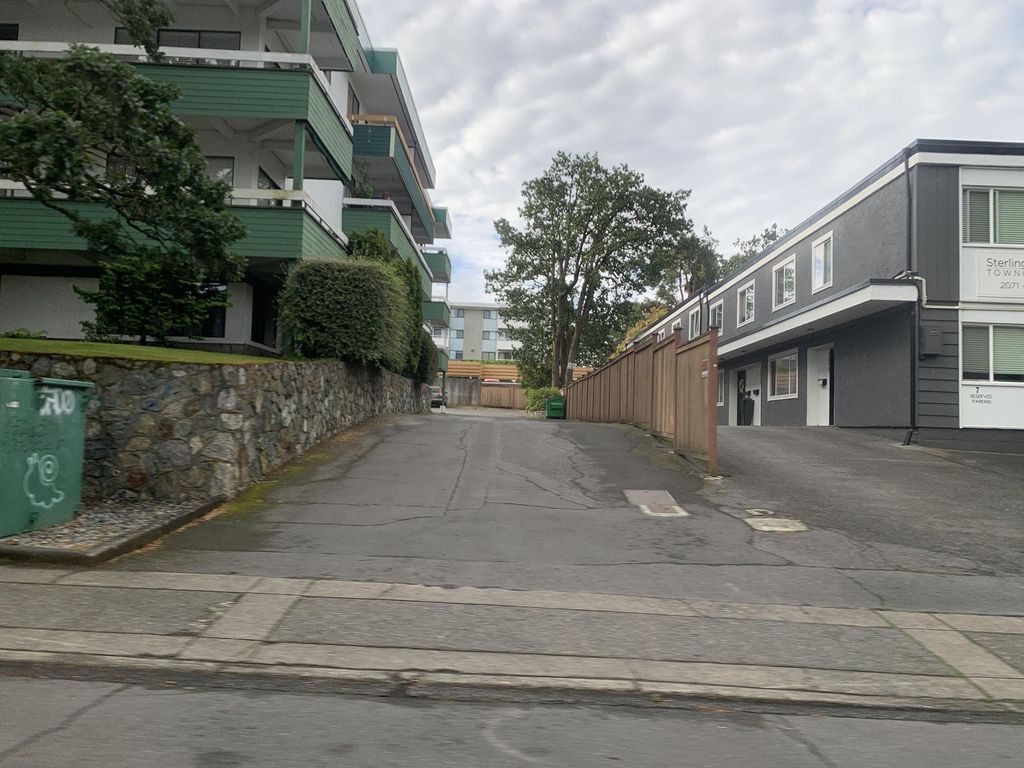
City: victoria